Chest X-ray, PA view. Patient: 49 years old, sex M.
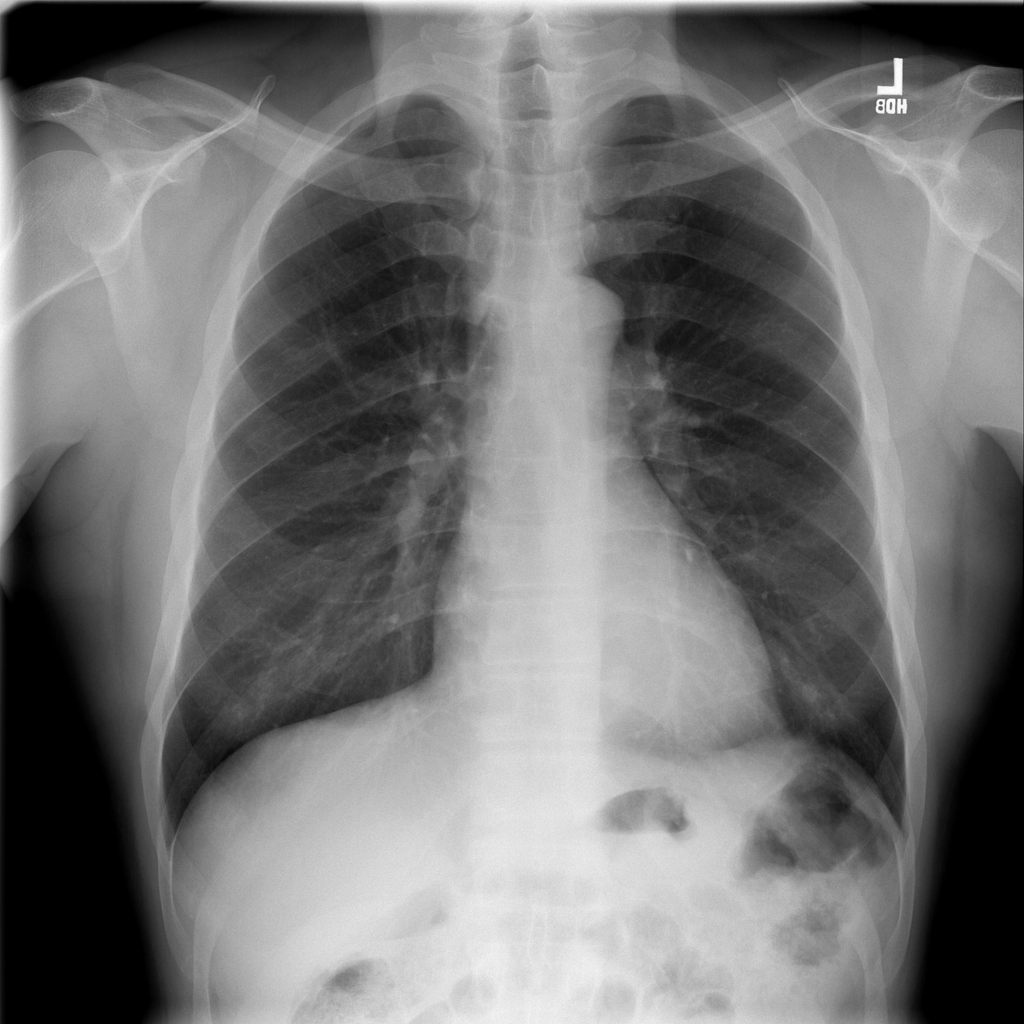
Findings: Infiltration